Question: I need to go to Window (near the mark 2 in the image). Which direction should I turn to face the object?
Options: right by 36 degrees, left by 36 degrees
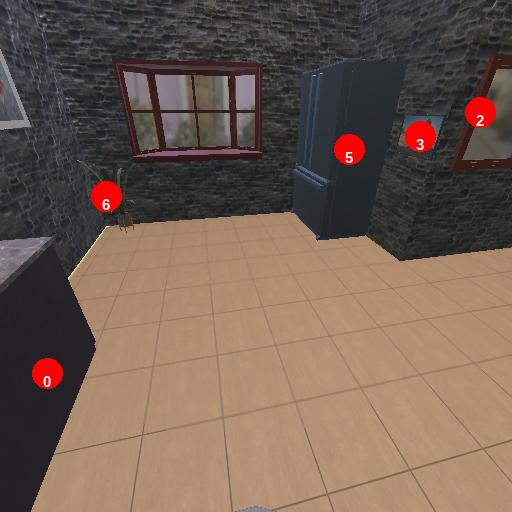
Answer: right by 36 degrees